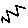
Label: zigzag